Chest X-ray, AP view. Patient: 67 years old, sex F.
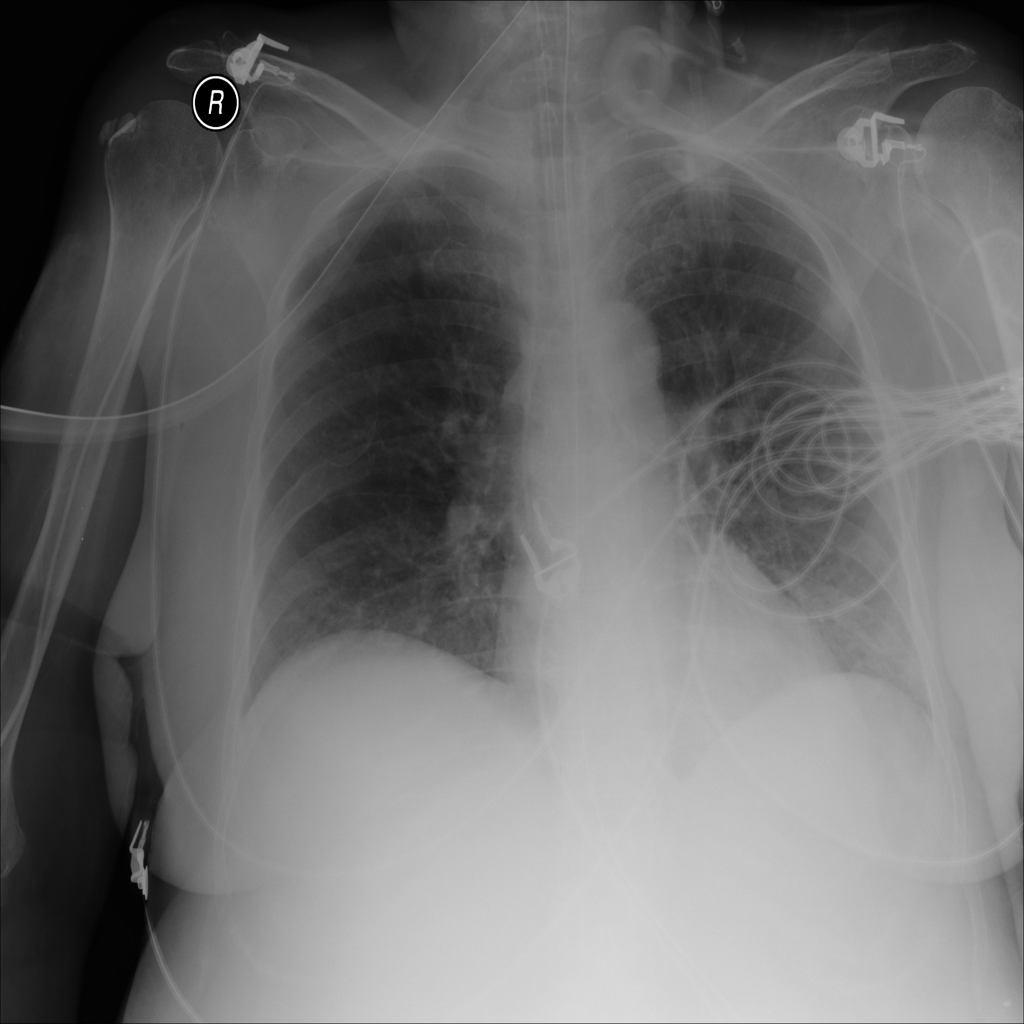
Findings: Infiltration